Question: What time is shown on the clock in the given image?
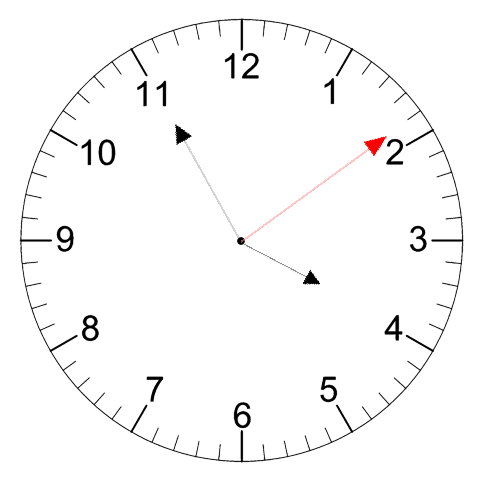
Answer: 03:55:09